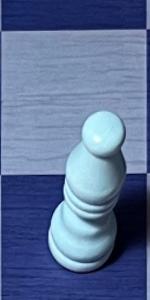
Label: Bishop_White